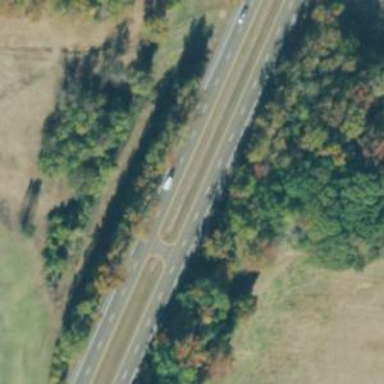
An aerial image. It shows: Trunk link highway.